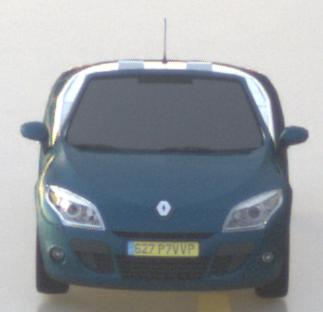
Make: Renault
Model: Mégane Coupé-Cabriolet 1.6 16V 110
Detailed model: Mégane (III) Coupé-Cabriolet
Model produced from: 2010/06
Model produced until: 2013/03
Doors: 2
Color: blue
Road condition: wet road
Daytime: sunrise or sunset
Contrast: low contrast